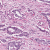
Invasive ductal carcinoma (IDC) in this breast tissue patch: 1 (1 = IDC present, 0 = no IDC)